Question: I have this high scores table
> 'CREATE TABLE IF NOT EXISTS'highscores'('lid'int(11) NOT NULL,'username'varchar(50) NOT NULL,'userid'int(6) NOT NULL,'score'int(16) NOT NULL,'dateadded'timestamp NOT NULL default CURRENT_TIMESTAMP, PRIMARY KEY ('lid','username'), KEY'score'('lid','score') ) ENGINE=MyISAM DEFAULT CHARSET=latin1;'
and it has just over 2 million rows. When I run the following query it takes about 4.5 seconds. I'm hoping someone here has some advice on how I can improve the speed, by changing the query, adding/ modifying indexes, or maybe changing the storage engine?
> SELECT
h.userid,h.username AS user ,count(h.username) AS scorecount
FROM
highscores h INNER JOIN
(select lid, min(score) AS maxscore
FROM highscores group by lid) t on h.lid = t.lid and h.score = t.maxscore
group by h.username ORDER BY scorecount DESC
as requested here is the EXPLAIN:

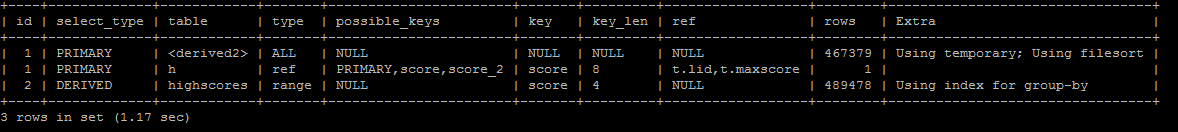
Answer: What I Ended up doing was Caching the query, having it update every 10 min. There may be a better solution, but I could not get the query to be any faster.